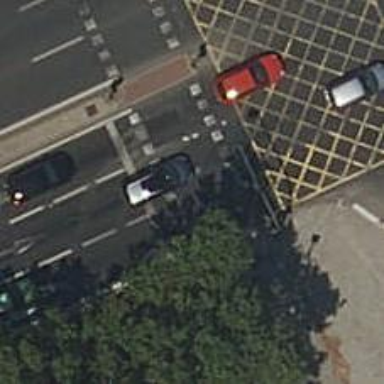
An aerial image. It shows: Crossing with traffic signals.